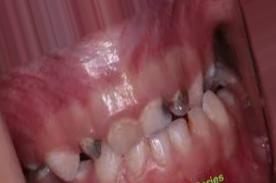
Condition: Caries